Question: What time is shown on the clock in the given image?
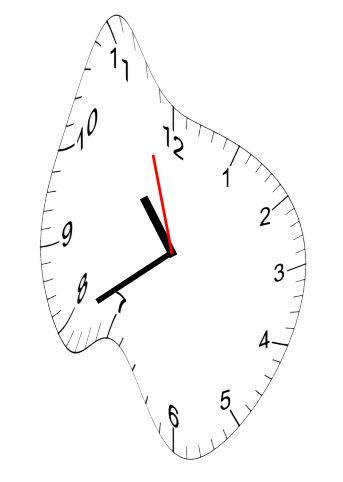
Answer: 10:39:57